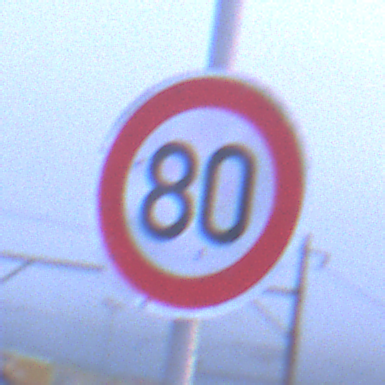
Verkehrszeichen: Geschwindigkeit80
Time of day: SunriseSunset
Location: Outdoor (Urban)
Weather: Overcast
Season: NotSpecified
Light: Natural